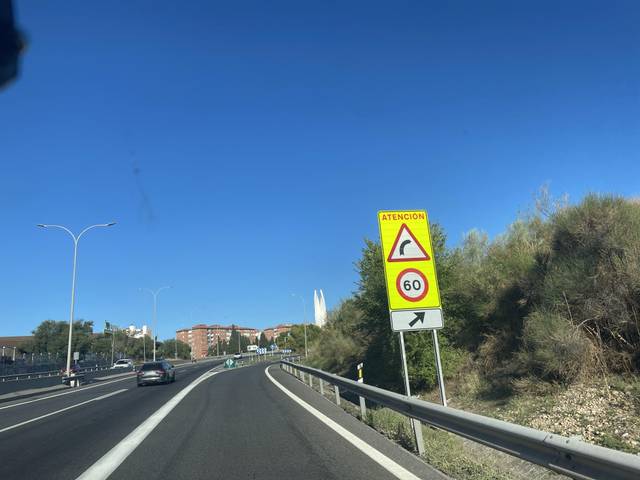
Region: Spain
Coordinates: 40.627, -3.184